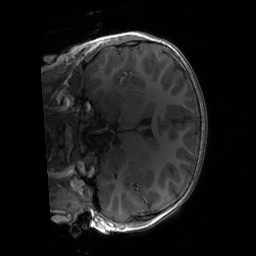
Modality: T1w
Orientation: coronal
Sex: male
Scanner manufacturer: siemens
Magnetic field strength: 3 T
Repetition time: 1.9 s
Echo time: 0.00243 s